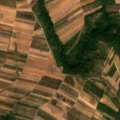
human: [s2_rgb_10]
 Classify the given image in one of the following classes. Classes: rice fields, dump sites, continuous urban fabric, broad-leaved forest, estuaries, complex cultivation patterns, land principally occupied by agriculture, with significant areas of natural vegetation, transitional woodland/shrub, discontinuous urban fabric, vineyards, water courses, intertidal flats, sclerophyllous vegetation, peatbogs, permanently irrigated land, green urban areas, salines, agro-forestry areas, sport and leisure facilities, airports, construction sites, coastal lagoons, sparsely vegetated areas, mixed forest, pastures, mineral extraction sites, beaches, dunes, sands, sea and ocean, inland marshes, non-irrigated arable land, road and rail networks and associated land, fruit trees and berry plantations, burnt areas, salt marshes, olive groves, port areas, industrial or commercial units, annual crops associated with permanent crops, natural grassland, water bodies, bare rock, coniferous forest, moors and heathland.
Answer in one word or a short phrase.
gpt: complex cultivation patterns, land principally occupied by agriculture, with significant areas of natural vegetation, broad-leaved forest